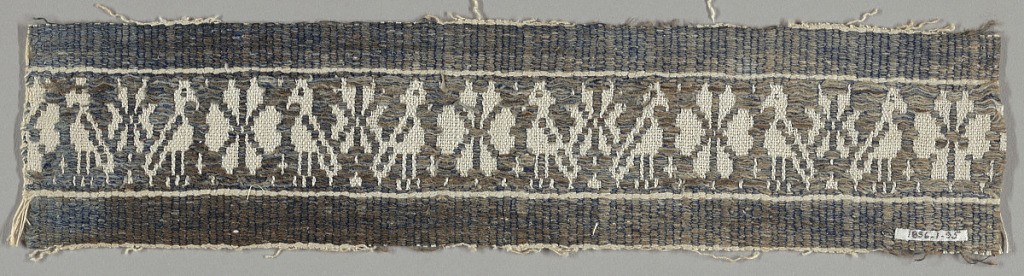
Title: Fragment
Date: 17th century
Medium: linen, cotton Technique: plain weave with supplementary weft
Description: Supplementary blue weft floating alternatively face to face creating a design of birds flanking a rosette.